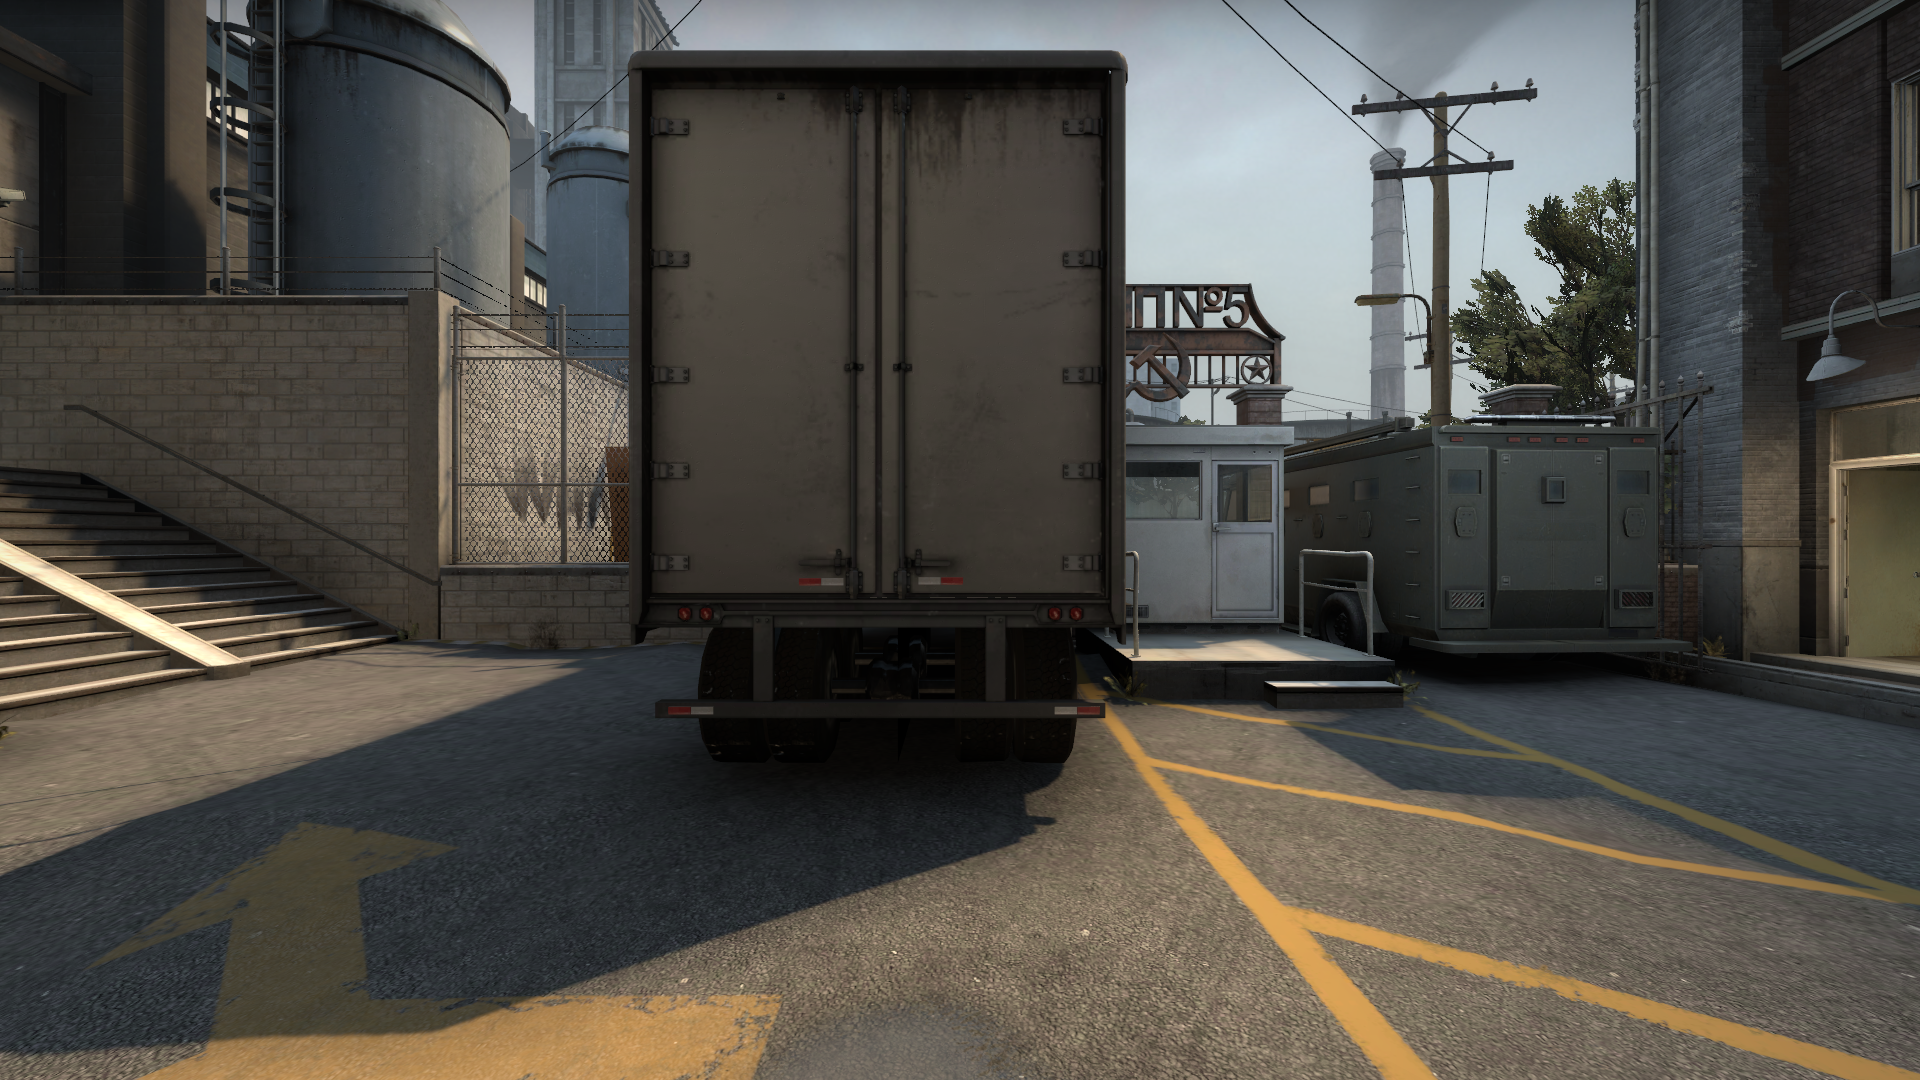
Map: de_train